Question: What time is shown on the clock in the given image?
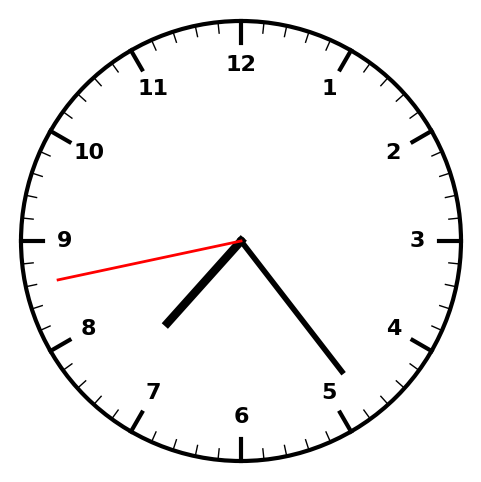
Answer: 07:23:43